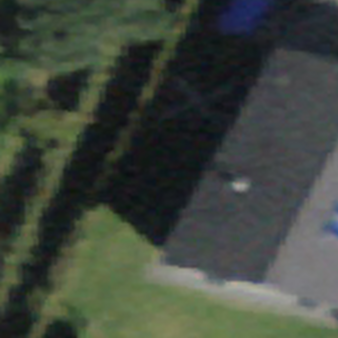
Label: other